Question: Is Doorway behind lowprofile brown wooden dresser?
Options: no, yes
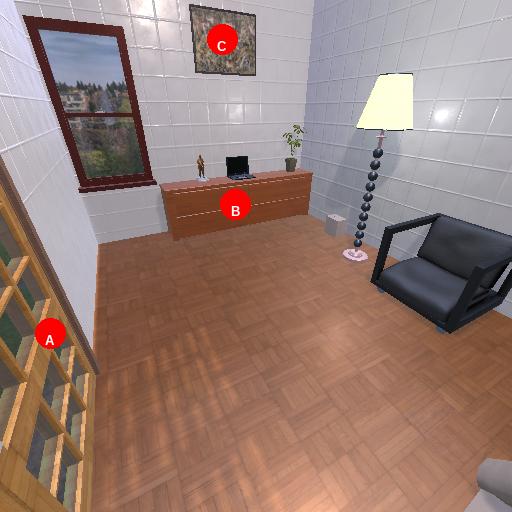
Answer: no